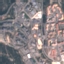
Land use / land cover: Residential